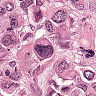
Metastatic tissue present: yes